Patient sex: M
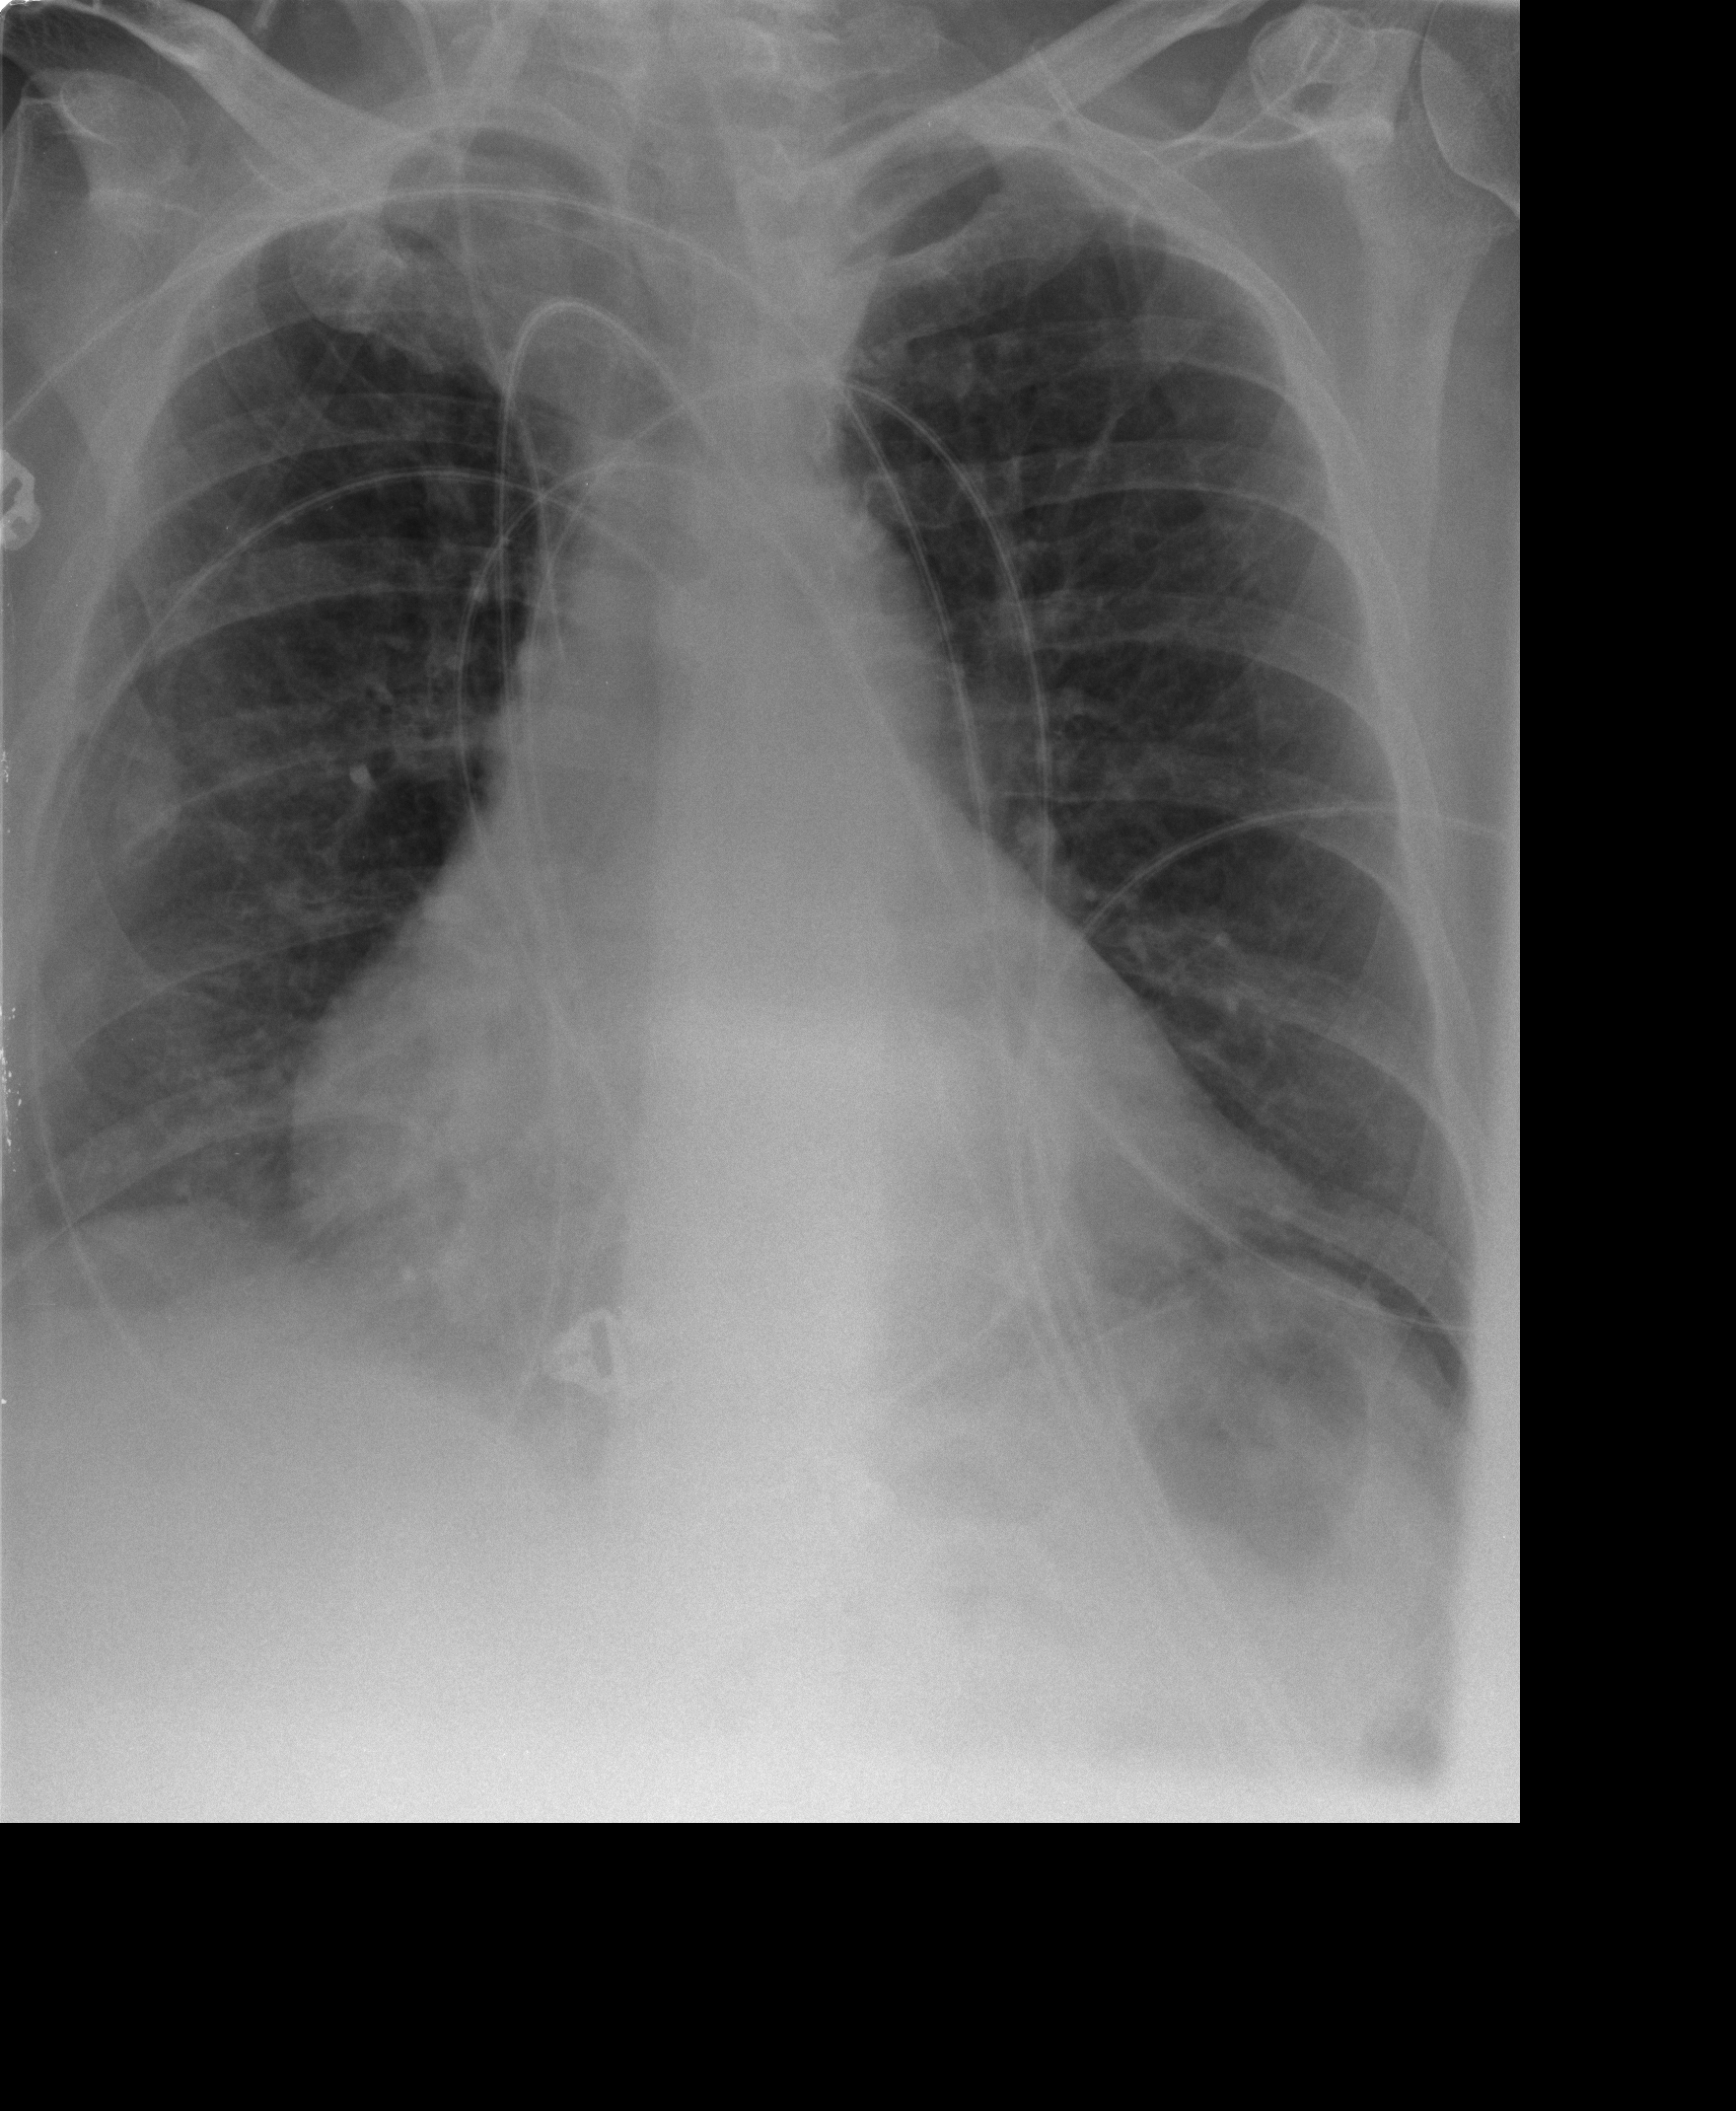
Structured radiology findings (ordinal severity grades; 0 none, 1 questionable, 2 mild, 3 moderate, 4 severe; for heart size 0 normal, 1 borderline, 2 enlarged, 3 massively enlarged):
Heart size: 2
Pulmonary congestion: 2
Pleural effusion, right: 0
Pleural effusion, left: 0
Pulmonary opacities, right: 2
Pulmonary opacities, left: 0
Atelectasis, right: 1
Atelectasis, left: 1